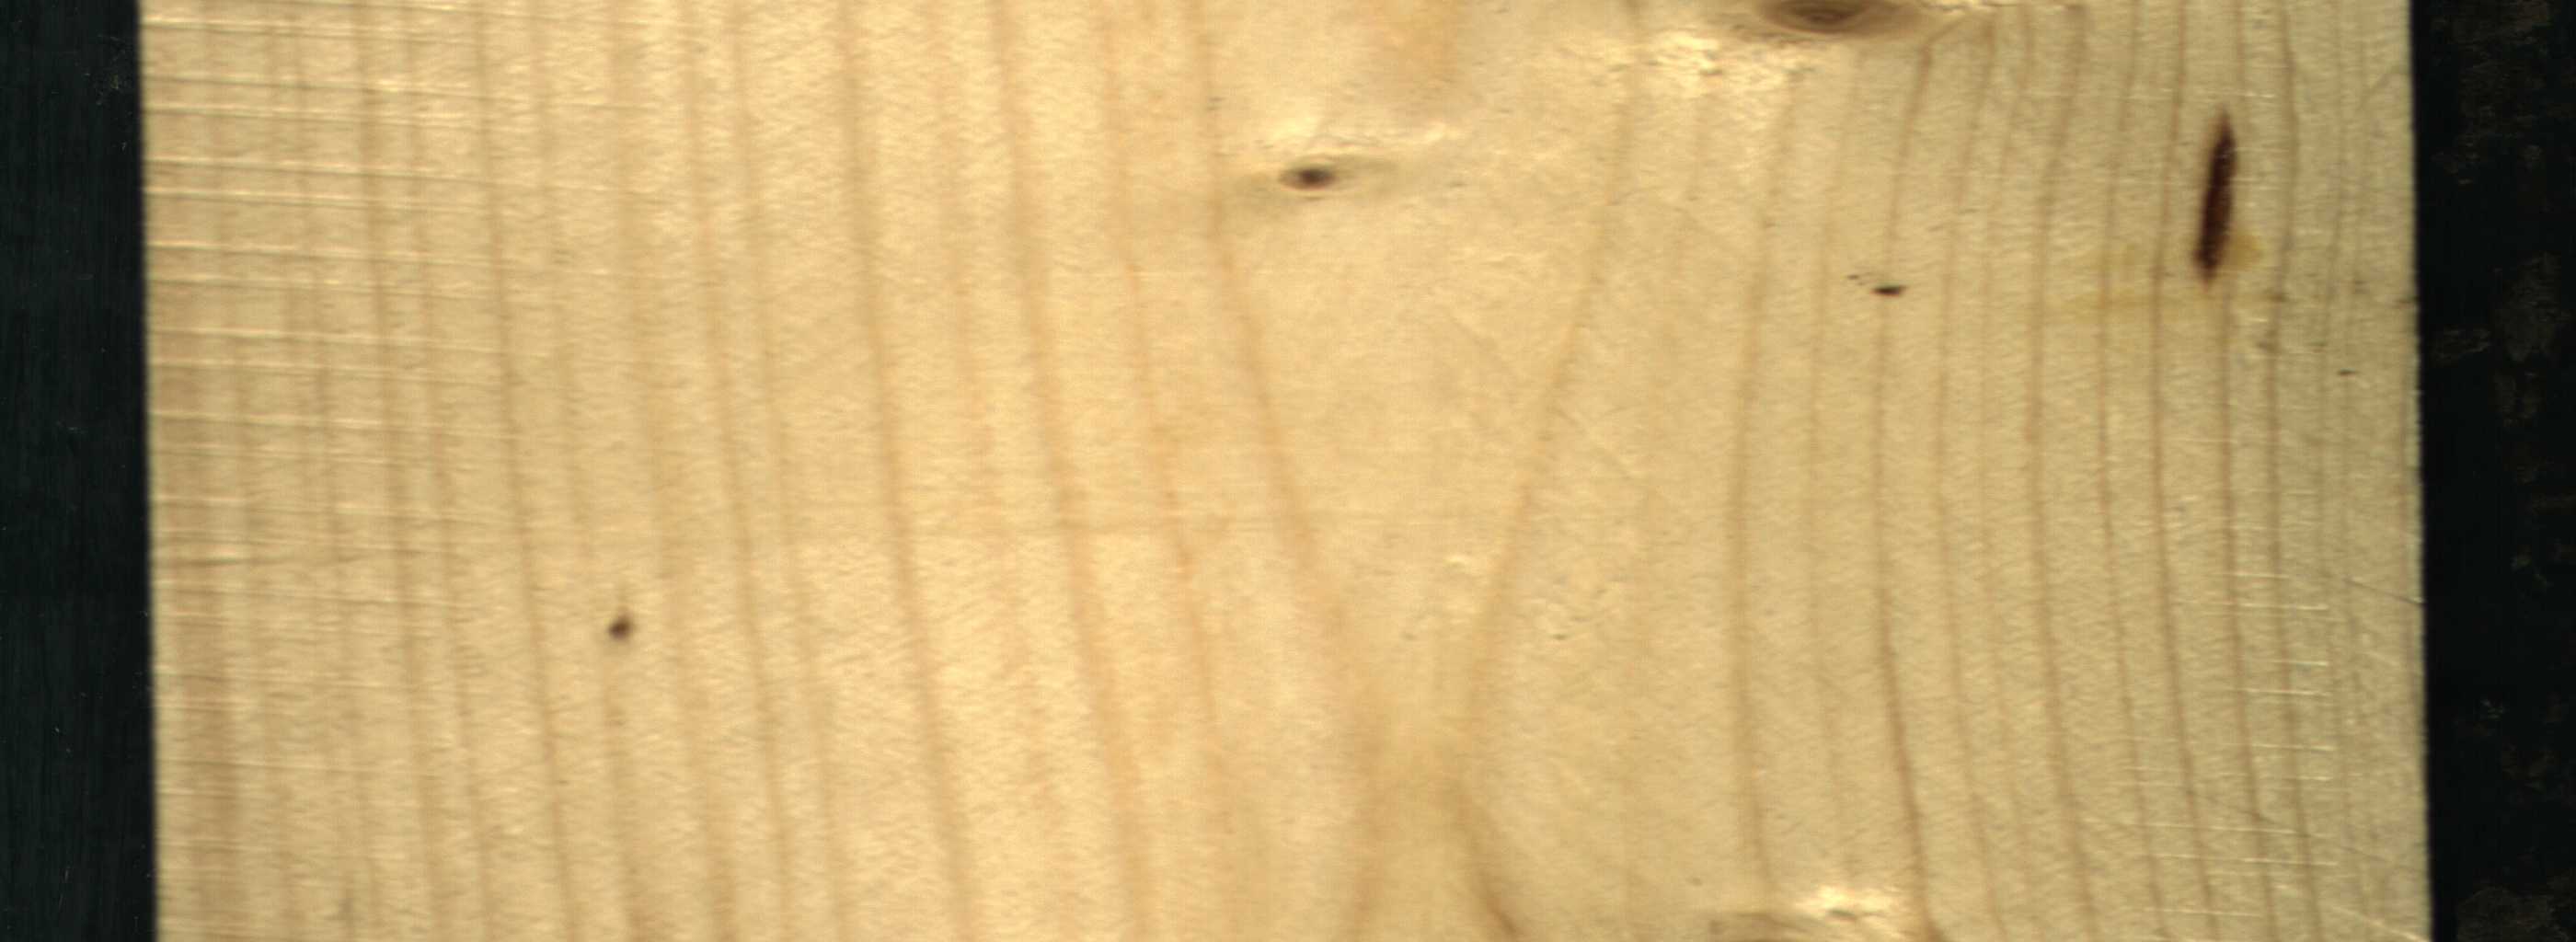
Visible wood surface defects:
resin
Live_Knot
Live_Knot